Interaction volume radius: 10 \u00c5
Interaction volume height: 20 \u00c5
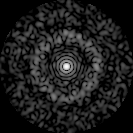
Disorder parameter: 0.8578